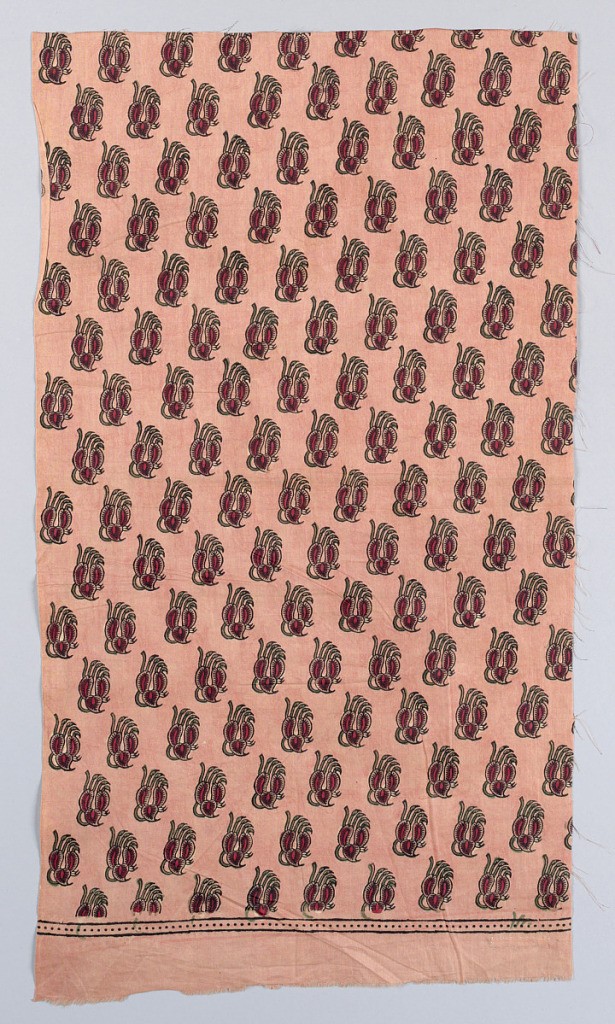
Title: Fragment
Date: late 18th–early 19th century
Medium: cotton Technique: block-printed on plain weave
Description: Fragment of cotton block-printed in red, green, black, and touches of brown on rose ground.  All-over pattern of stylized floral form.  Small border stripe made up of black dots.